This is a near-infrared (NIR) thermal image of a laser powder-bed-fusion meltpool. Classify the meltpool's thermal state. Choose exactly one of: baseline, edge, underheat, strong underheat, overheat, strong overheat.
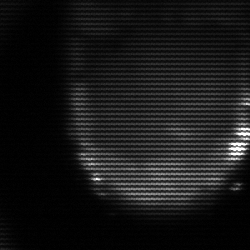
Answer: edge